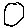
Label: circle